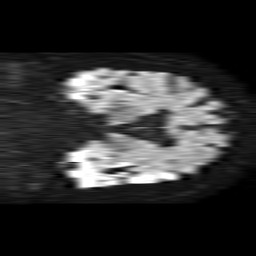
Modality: TRACE
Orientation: coronal
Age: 74
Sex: female
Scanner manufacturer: philips
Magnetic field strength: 1.5 T
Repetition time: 4.6 s
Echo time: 0.08941 s